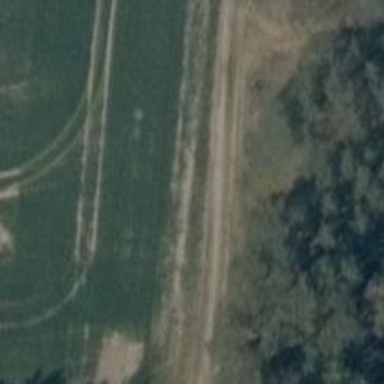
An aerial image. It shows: Dirt track with track grade of 5.